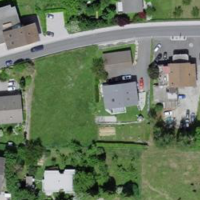
EUNIS habitat code: 55
Species observed at this site:
Coenonympha pamphilus
Melanargia galathea